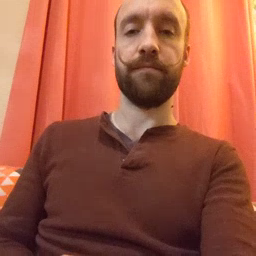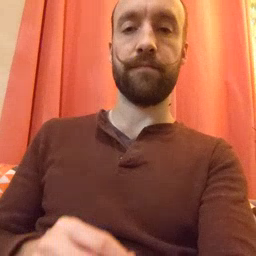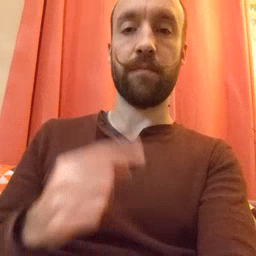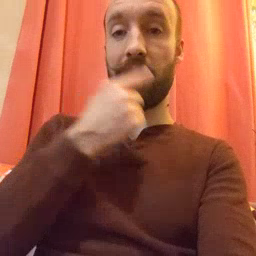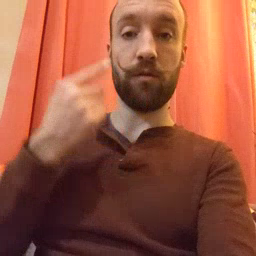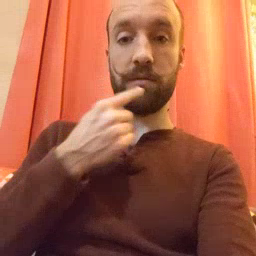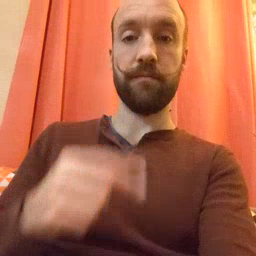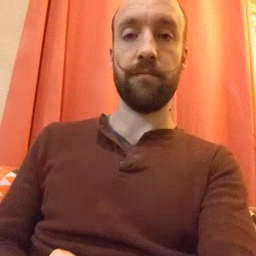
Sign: mouth